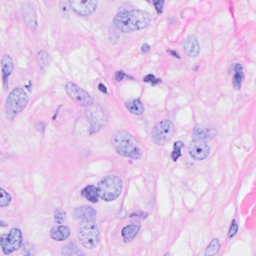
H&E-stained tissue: Breast